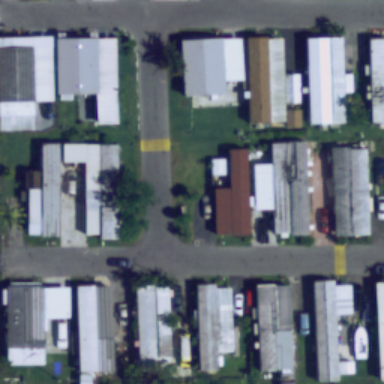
Many mobile homes arranged neatly in the mobile home park .